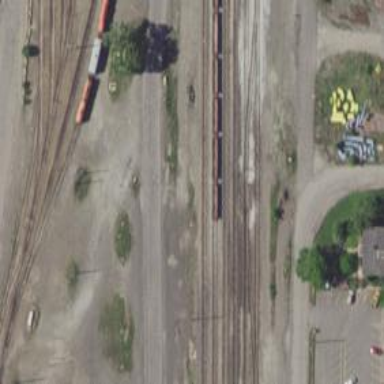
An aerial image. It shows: Railway spur service.